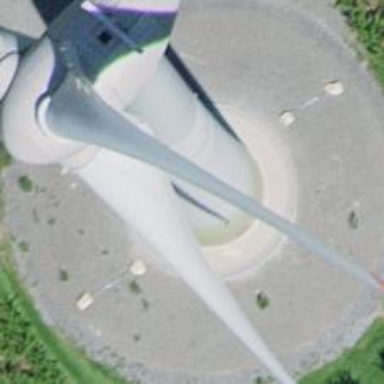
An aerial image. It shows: Wind generator powered by wind. The generator type is horizontal axis and it uses wind turbines.